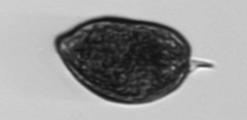
Label: Prorocentrum_micans